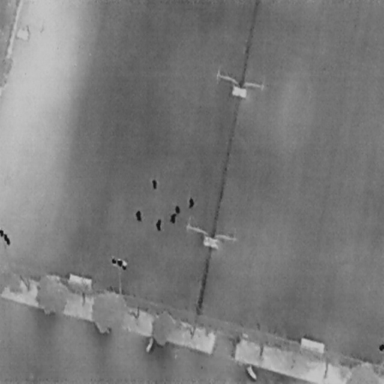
There are six People in the infrared image.